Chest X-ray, AP view. Patient: 14 years old, sex M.
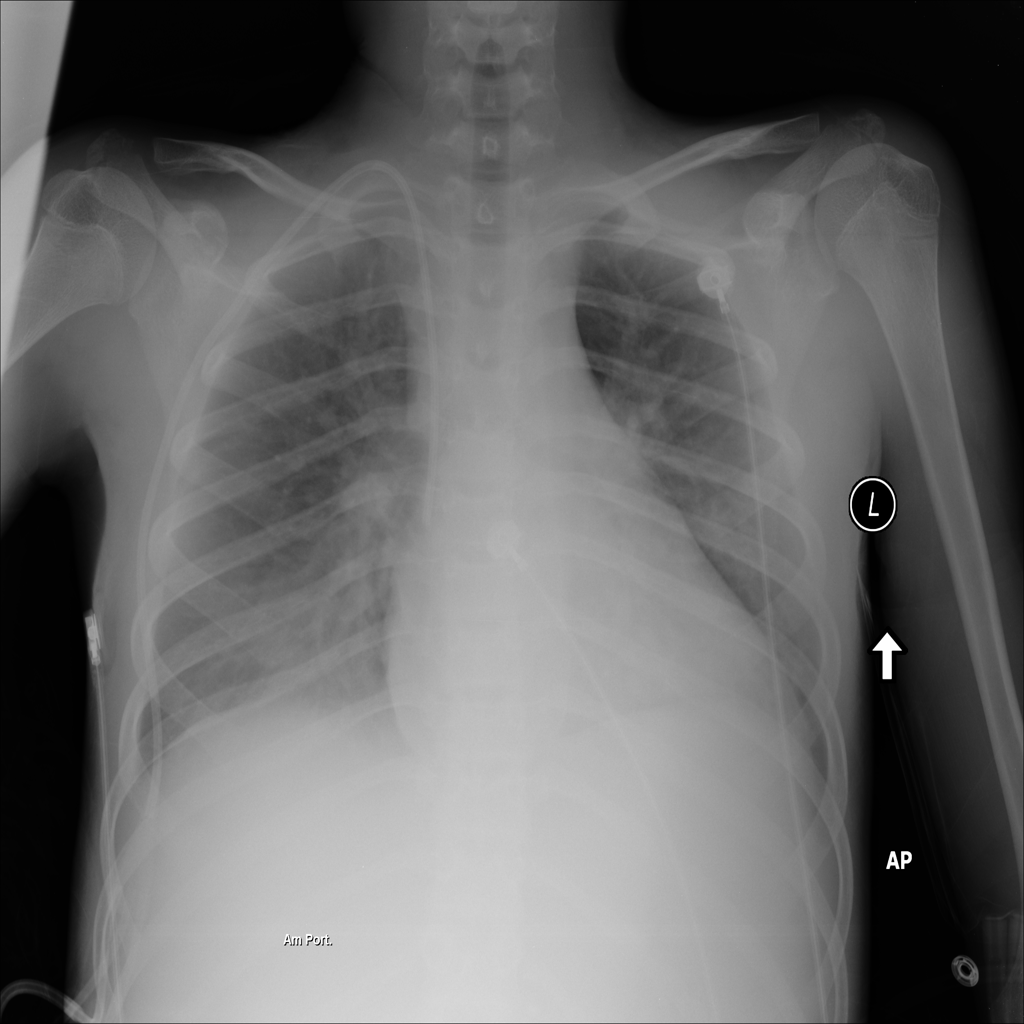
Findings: Infiltration